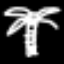
Label: palm tree